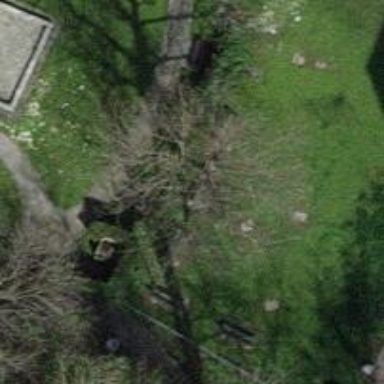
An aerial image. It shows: Bench.